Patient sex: M
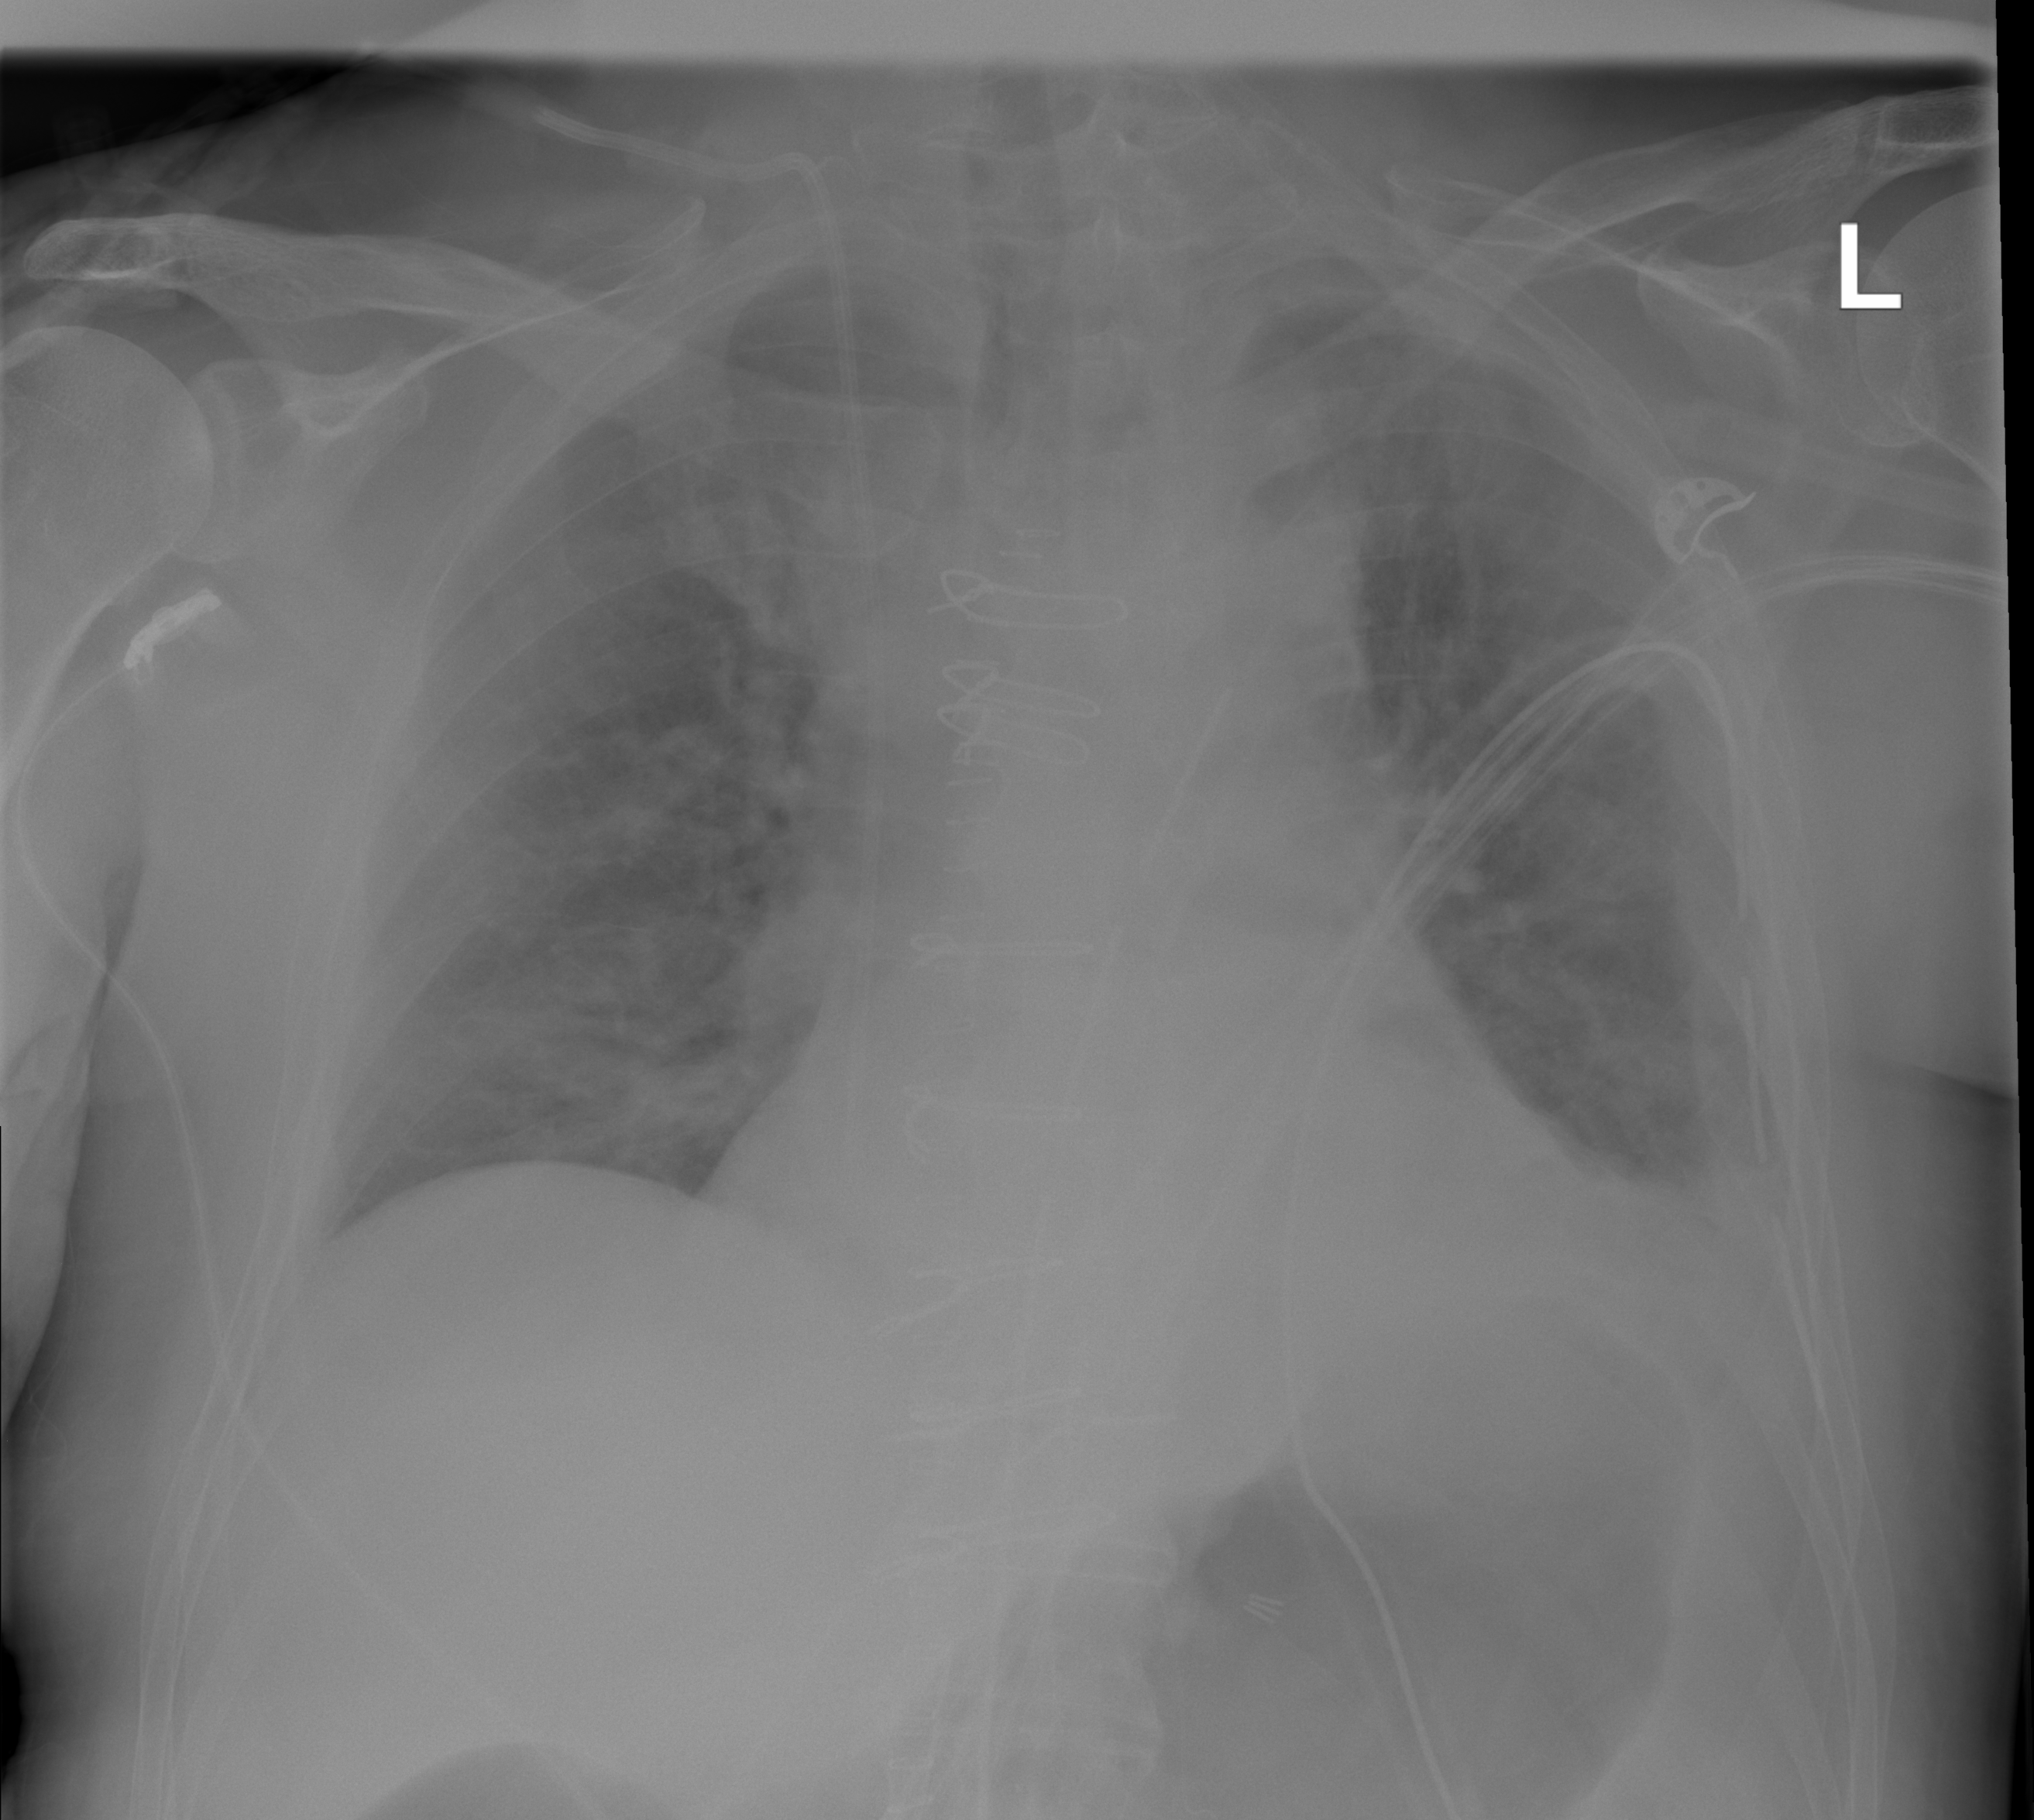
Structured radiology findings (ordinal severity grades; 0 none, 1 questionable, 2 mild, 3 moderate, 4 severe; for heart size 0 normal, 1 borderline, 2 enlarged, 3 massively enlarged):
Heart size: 0
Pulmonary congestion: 0
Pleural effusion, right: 0
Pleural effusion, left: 2
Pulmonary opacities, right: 0
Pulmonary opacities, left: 0
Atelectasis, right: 1
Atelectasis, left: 2